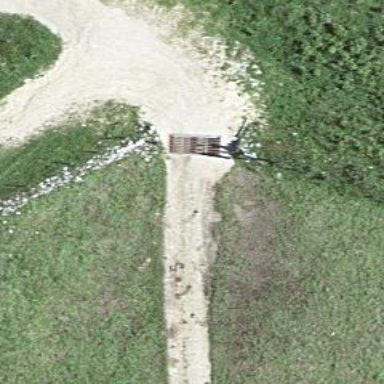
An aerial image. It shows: Gate.